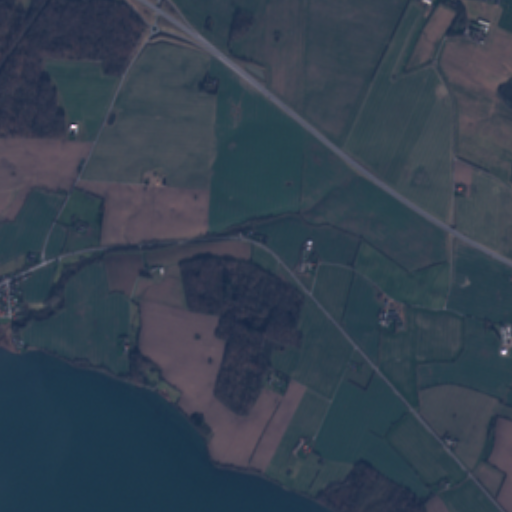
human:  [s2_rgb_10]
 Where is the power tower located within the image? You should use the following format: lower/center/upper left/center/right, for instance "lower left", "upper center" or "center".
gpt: The power tower is located in the upper right of the image.
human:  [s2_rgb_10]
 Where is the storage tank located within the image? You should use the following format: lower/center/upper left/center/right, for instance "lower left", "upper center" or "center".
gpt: The storage tank is located in the center right of the image.
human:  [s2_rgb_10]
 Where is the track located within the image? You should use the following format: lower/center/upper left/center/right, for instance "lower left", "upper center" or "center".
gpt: There is no track in the image.